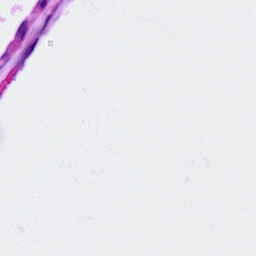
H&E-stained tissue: Ovarian